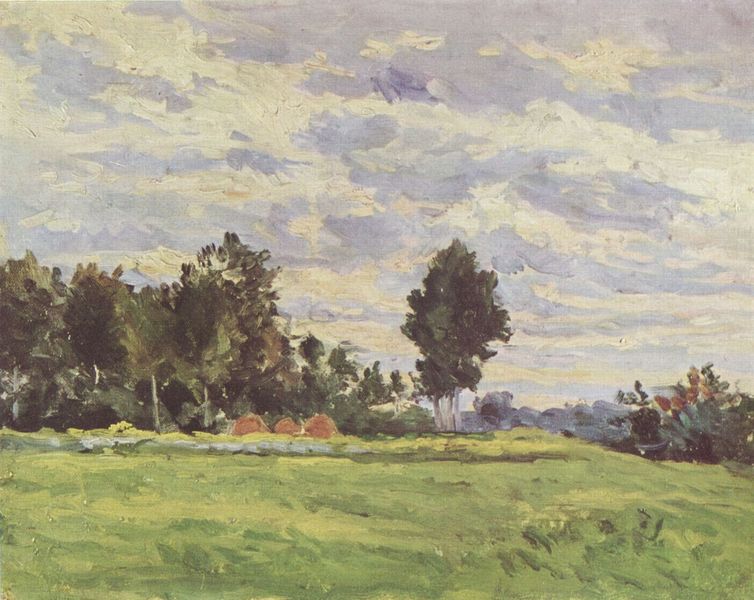
Titel: Landschaft in der Ile de France
Künstler: Paul Cézanne
Institution: (Privatsammlung)
Schlagwörter: baum, berg, blau, blätter, gemälde, himmel, laub, schatten, weiß, wolken, bäume, cezanne, gelb, grün, impressionismus, landschaft, ocker, braun, degas, frankreich, grau, hell, licht, renoir, schwarz, stroh, ölbild, dach, gras, haus, rasen, rot, wiese, wolke, malerei, öl, ebene, feld, felder, ferne, horizont, häuser, hügel, kalt, natur, pappeln, stamm, strauch, weide, weite, wind, busch, büsche, gebüsch, hütte, pastos, sonne, sträucher, wiesen, land, drei, pflanzen, wald, bewölkt, sommer, moderne, heu, berge, gebirge, hang, leere, dächer, dunkelgrün, hellgrün, lila, violett, landschaftsmalerei, van gogh, stämme, wild, duktus, draussen, monet, manet, stimmung, menschenleer, waldrand, panorama, courbet, helligkeit, bedeckt, haufen, heuhaufen, farbauftrag, pinselstrich, blaugrün, ländlich, freiheit, halb, laubbäume, wäldchen, pinselstriche, frei, hau, frische, parallelen, pissaro, heuballen, strohballen, ballen, schwarz7, bienenhäuser, bienenstöcke, duktis, stuirm